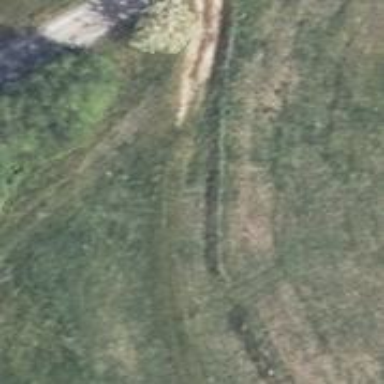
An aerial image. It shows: Grassy track with grade 5 track type.